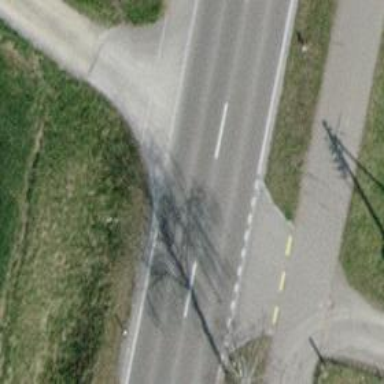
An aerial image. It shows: Abandoned railway crossing secondary asphalt road.